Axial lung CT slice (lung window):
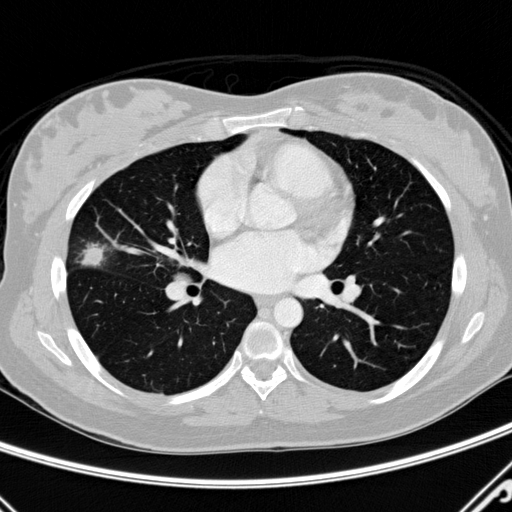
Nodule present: yes
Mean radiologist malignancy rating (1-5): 4